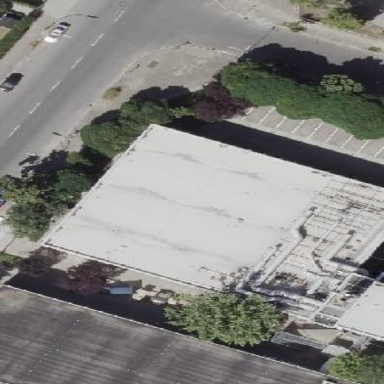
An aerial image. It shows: Commercial building.